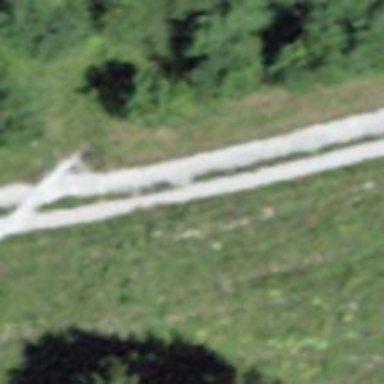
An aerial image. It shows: Track with grade 2 tracktype.